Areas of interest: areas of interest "Parking Lot"
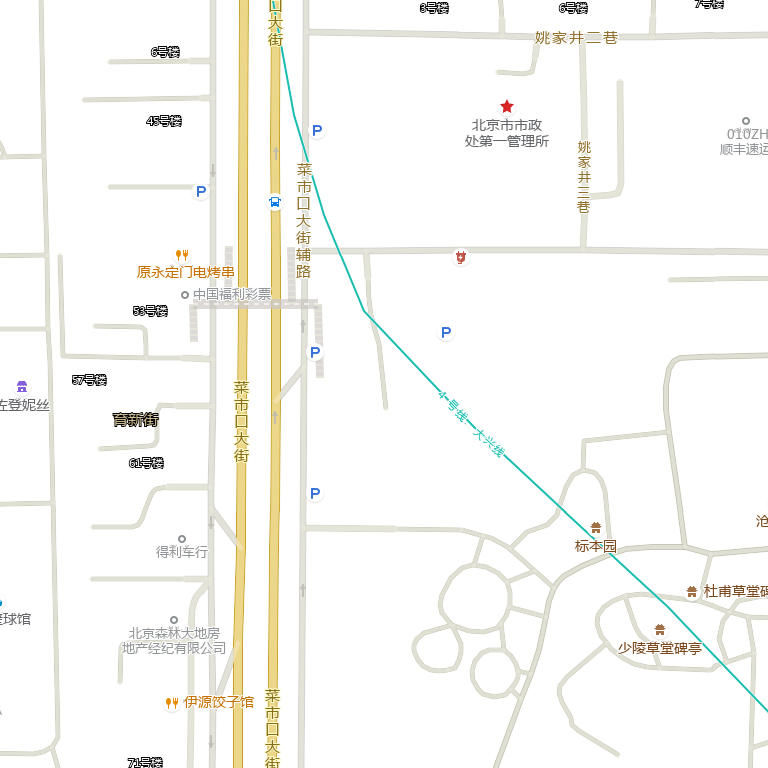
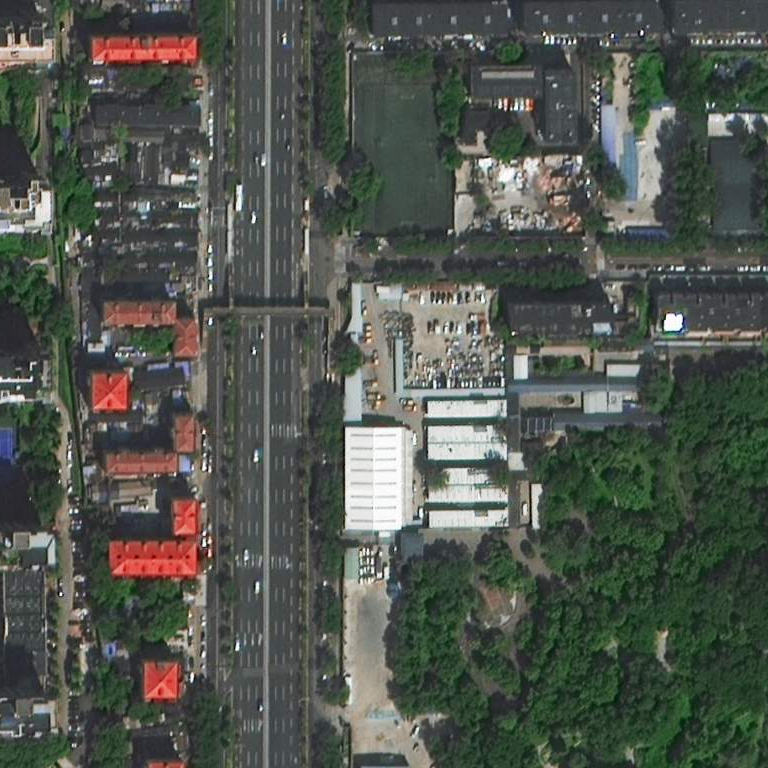